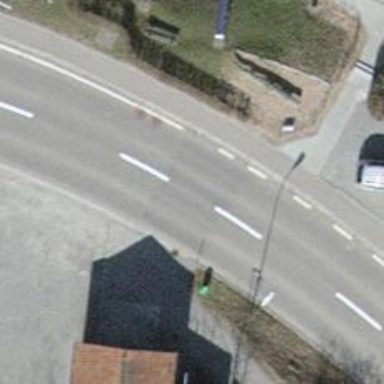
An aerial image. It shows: Unmarked road crossing.